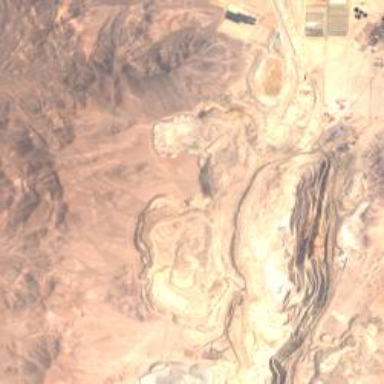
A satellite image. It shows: Landfill site specifically for mining waste.